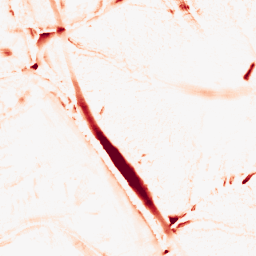
Category: morphological
Decomposition family: morphological
Decomposition parameters: operation: opening
size: 10
Upsampling method: bilinear
Upsampling parameters: scale: 2
Upsampling scale: 2